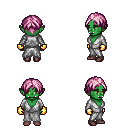
a pixel art fantasy rpg character, female body template, orc, green skin, white robe, gold greaves, pink parted hairstyle, gold gloves, maroon shoes, four views (front, back, left, right), 2x2 character sprite sheet, small pixel art, hard edges, no anti-aliasing